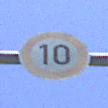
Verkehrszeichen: Geschwindigkeit10
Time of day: Midday
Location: Outdoor (Nature)
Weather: Clear
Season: Summer
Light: Natural